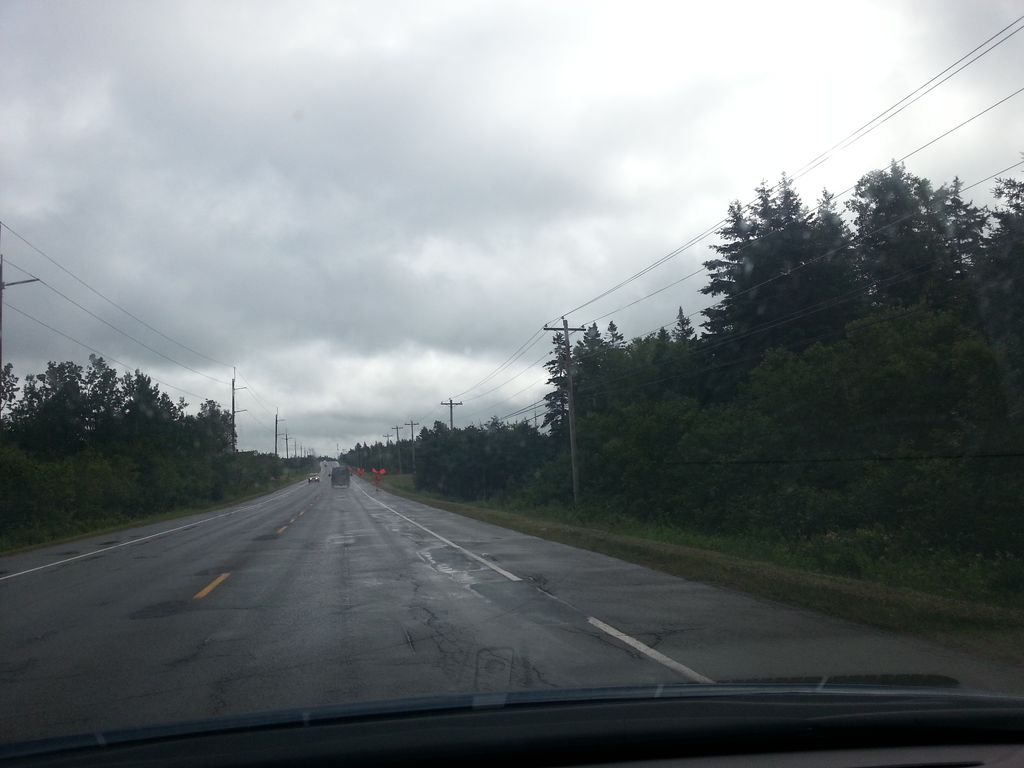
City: charlottetown